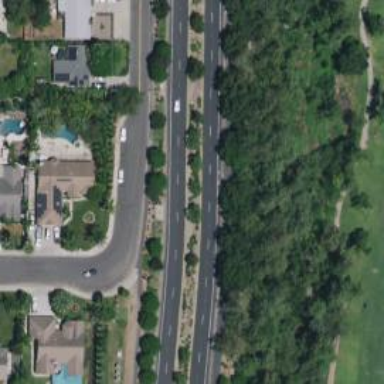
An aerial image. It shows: Residential road with asphalt surface.